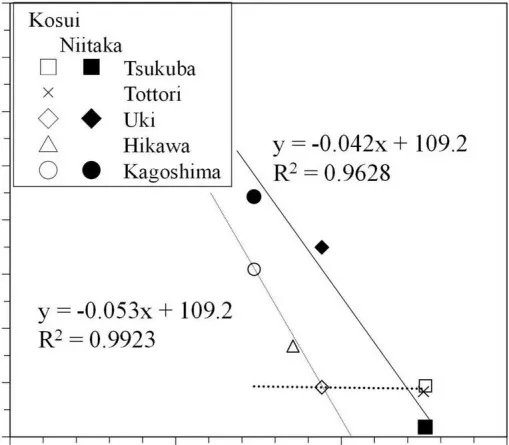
Relationship between chill units and rate of distal floret abortion in 'Kosui' (open symbols) and 'Niitaka' (closed symbols) (modified from).
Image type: pathology (immunostaining)